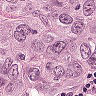
Metastatic tissue present: yes